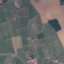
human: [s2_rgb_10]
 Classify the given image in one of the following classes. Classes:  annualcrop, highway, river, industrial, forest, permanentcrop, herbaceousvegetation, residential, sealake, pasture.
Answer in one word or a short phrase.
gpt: PermanentCrop